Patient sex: M
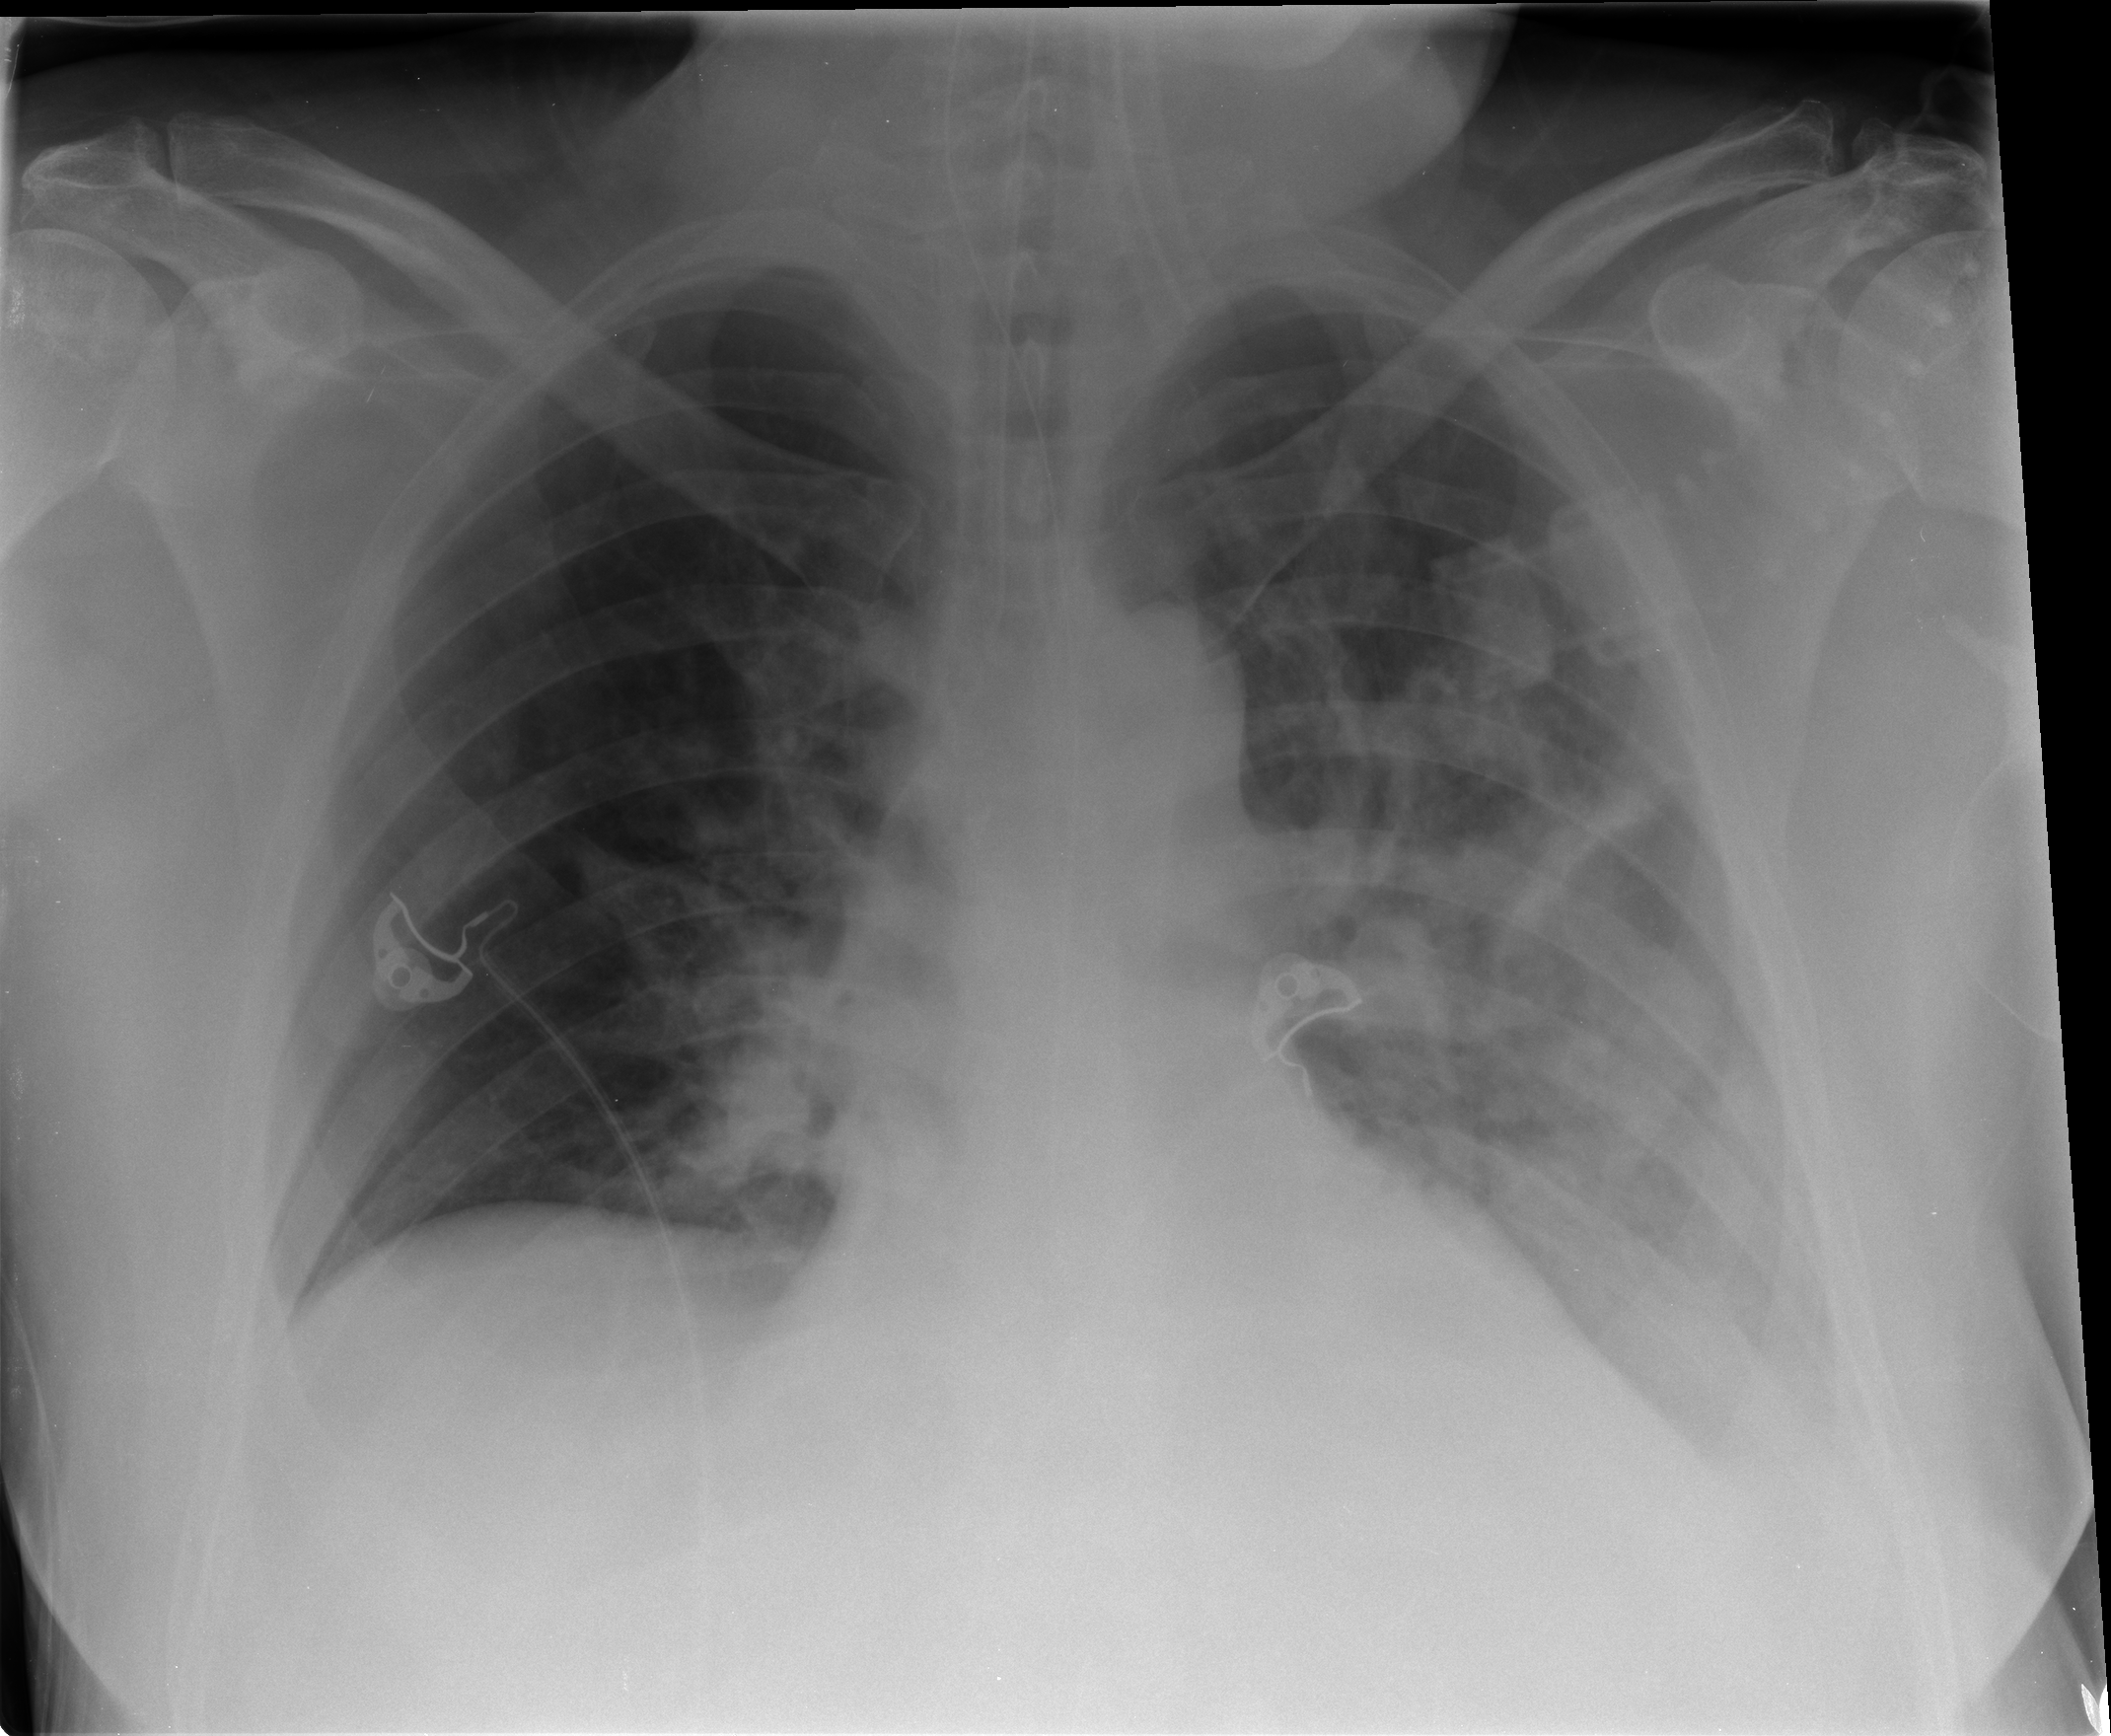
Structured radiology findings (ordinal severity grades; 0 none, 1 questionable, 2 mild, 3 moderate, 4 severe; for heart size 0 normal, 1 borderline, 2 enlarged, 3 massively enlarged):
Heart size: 0
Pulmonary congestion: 2
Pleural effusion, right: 0
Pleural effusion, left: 2
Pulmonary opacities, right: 0
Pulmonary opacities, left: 2
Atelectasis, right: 0
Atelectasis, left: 2